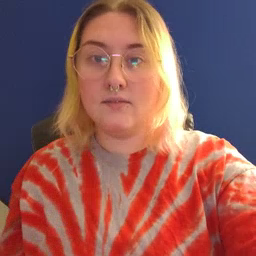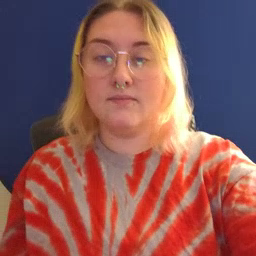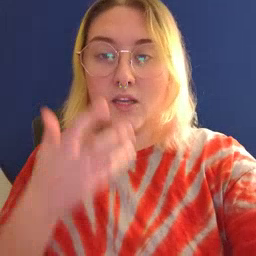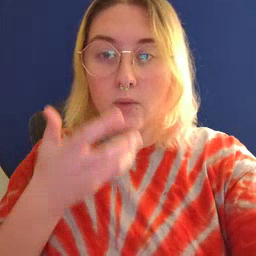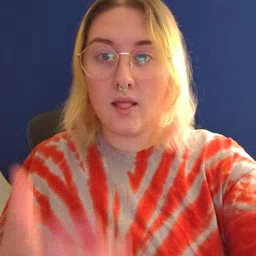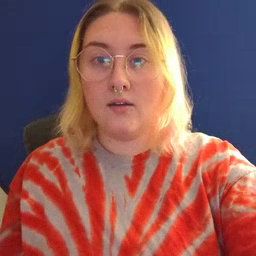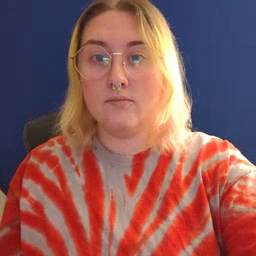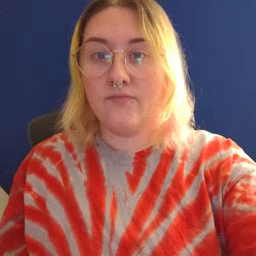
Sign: cereal